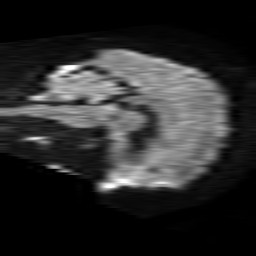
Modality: TRACE
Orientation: sagittal
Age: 60
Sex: female
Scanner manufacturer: philips
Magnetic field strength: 1.5 T
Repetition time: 4.6 s
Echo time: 0.09059 s